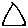
Label: triangle